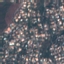
Land use / land cover: Residential